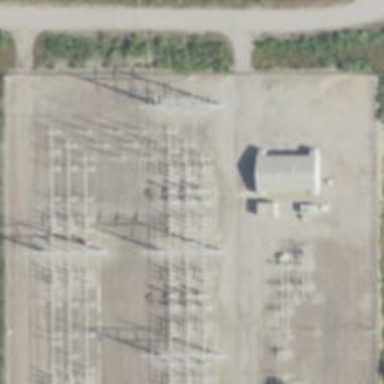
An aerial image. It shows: Switch for power supply.